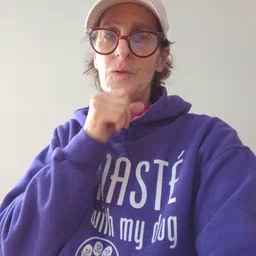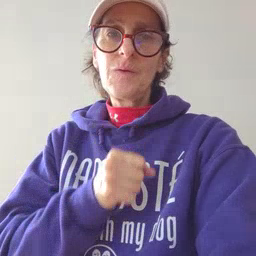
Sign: old